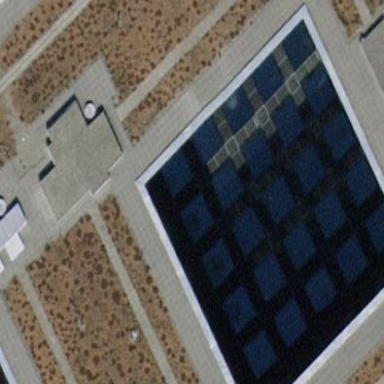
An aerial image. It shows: Roof made of glass.